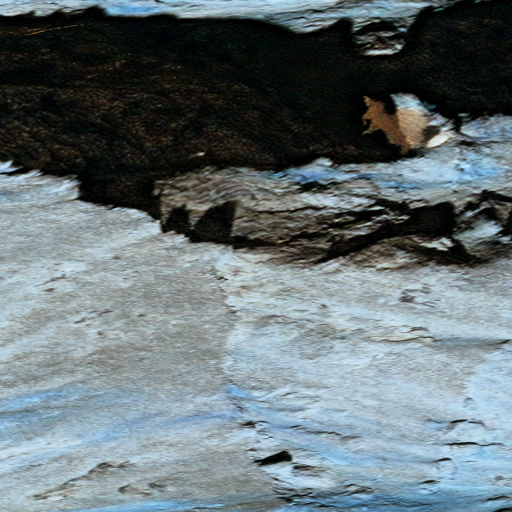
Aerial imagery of mountain in Alaska named Fox Point containing only unknown